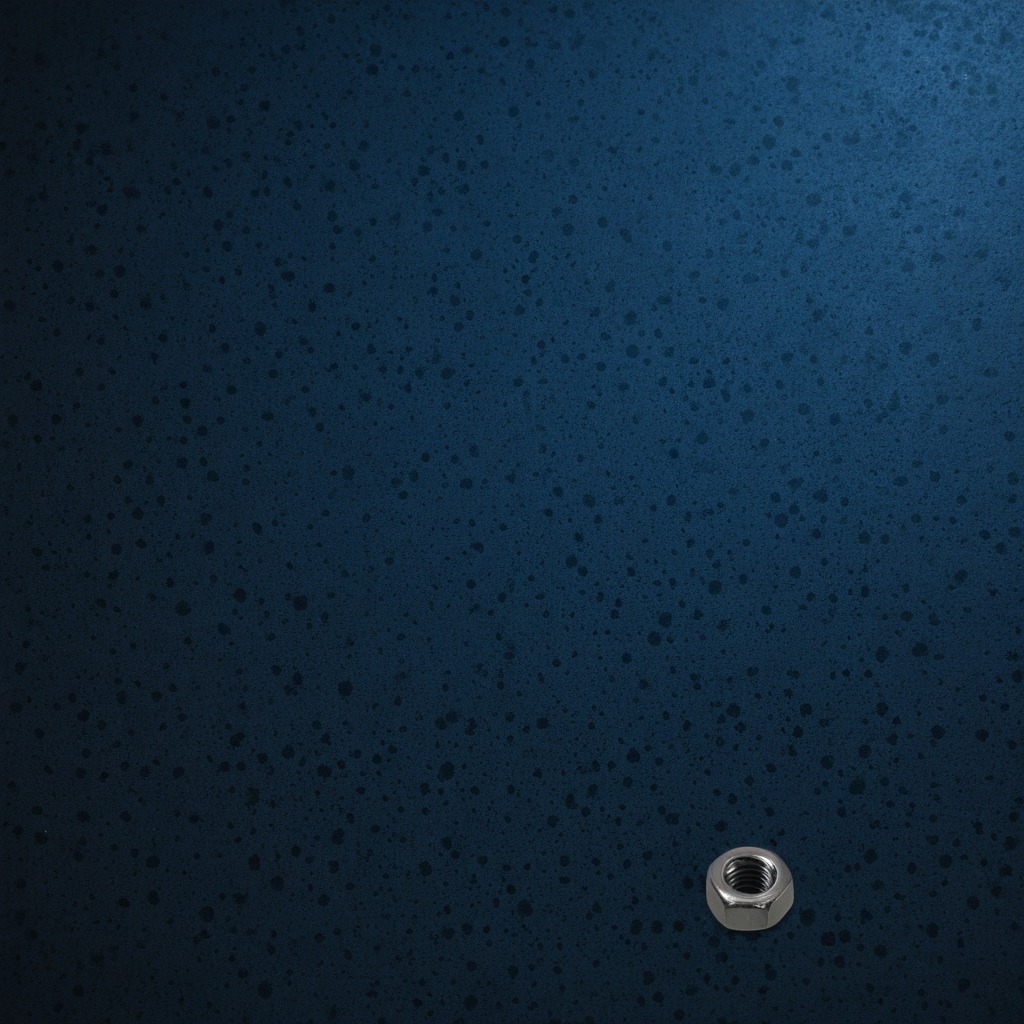
A metal nut is lying on the granite tabletop.